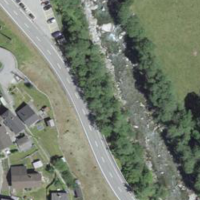
EUNIS habitat code: 55
Species observed at this site:
Argynnis paphia